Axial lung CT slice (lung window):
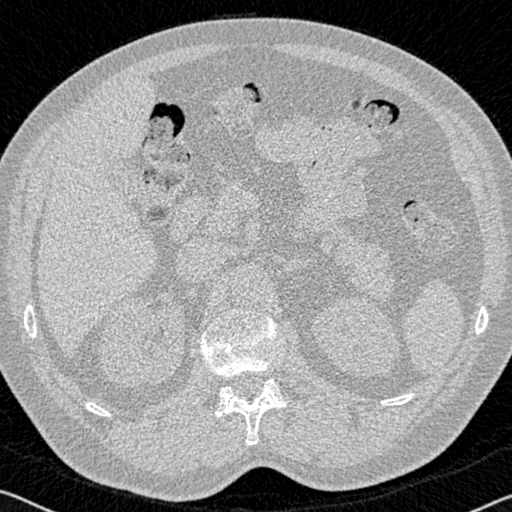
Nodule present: no